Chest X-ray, AP view. Patient: 51 years old, sex M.
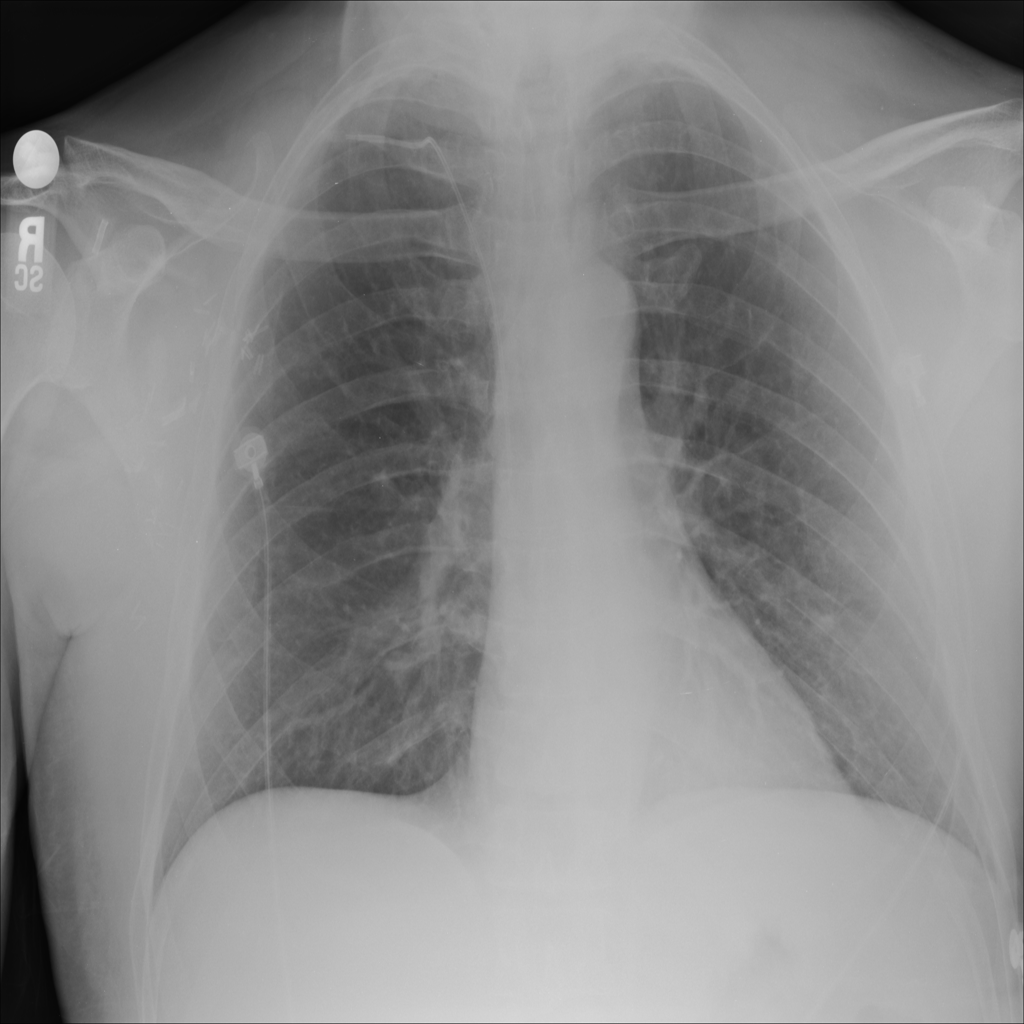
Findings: No Finding